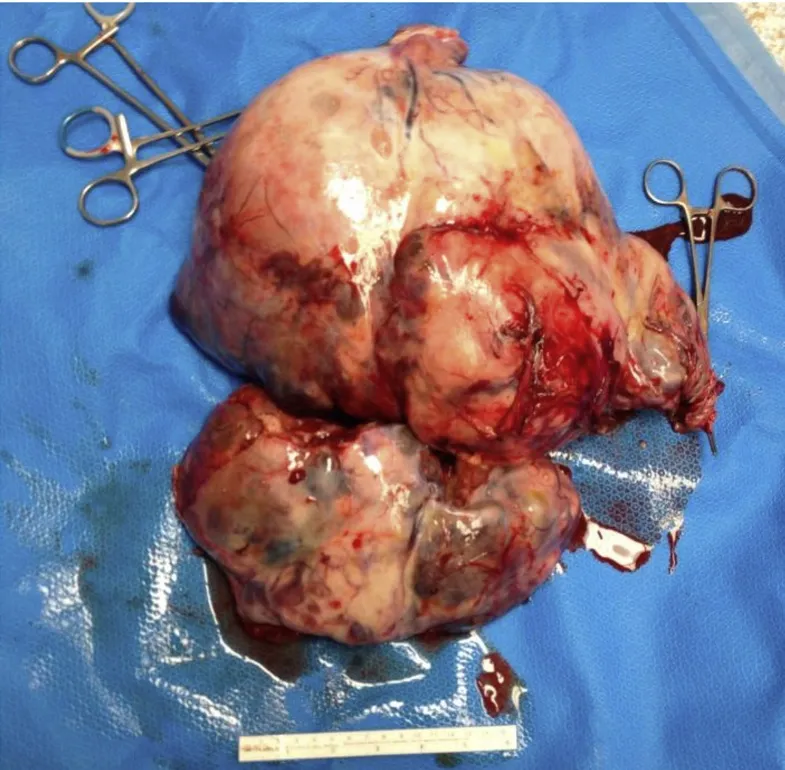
Operative specimen.
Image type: medical_photograph (other_medical_photograph)